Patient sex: F
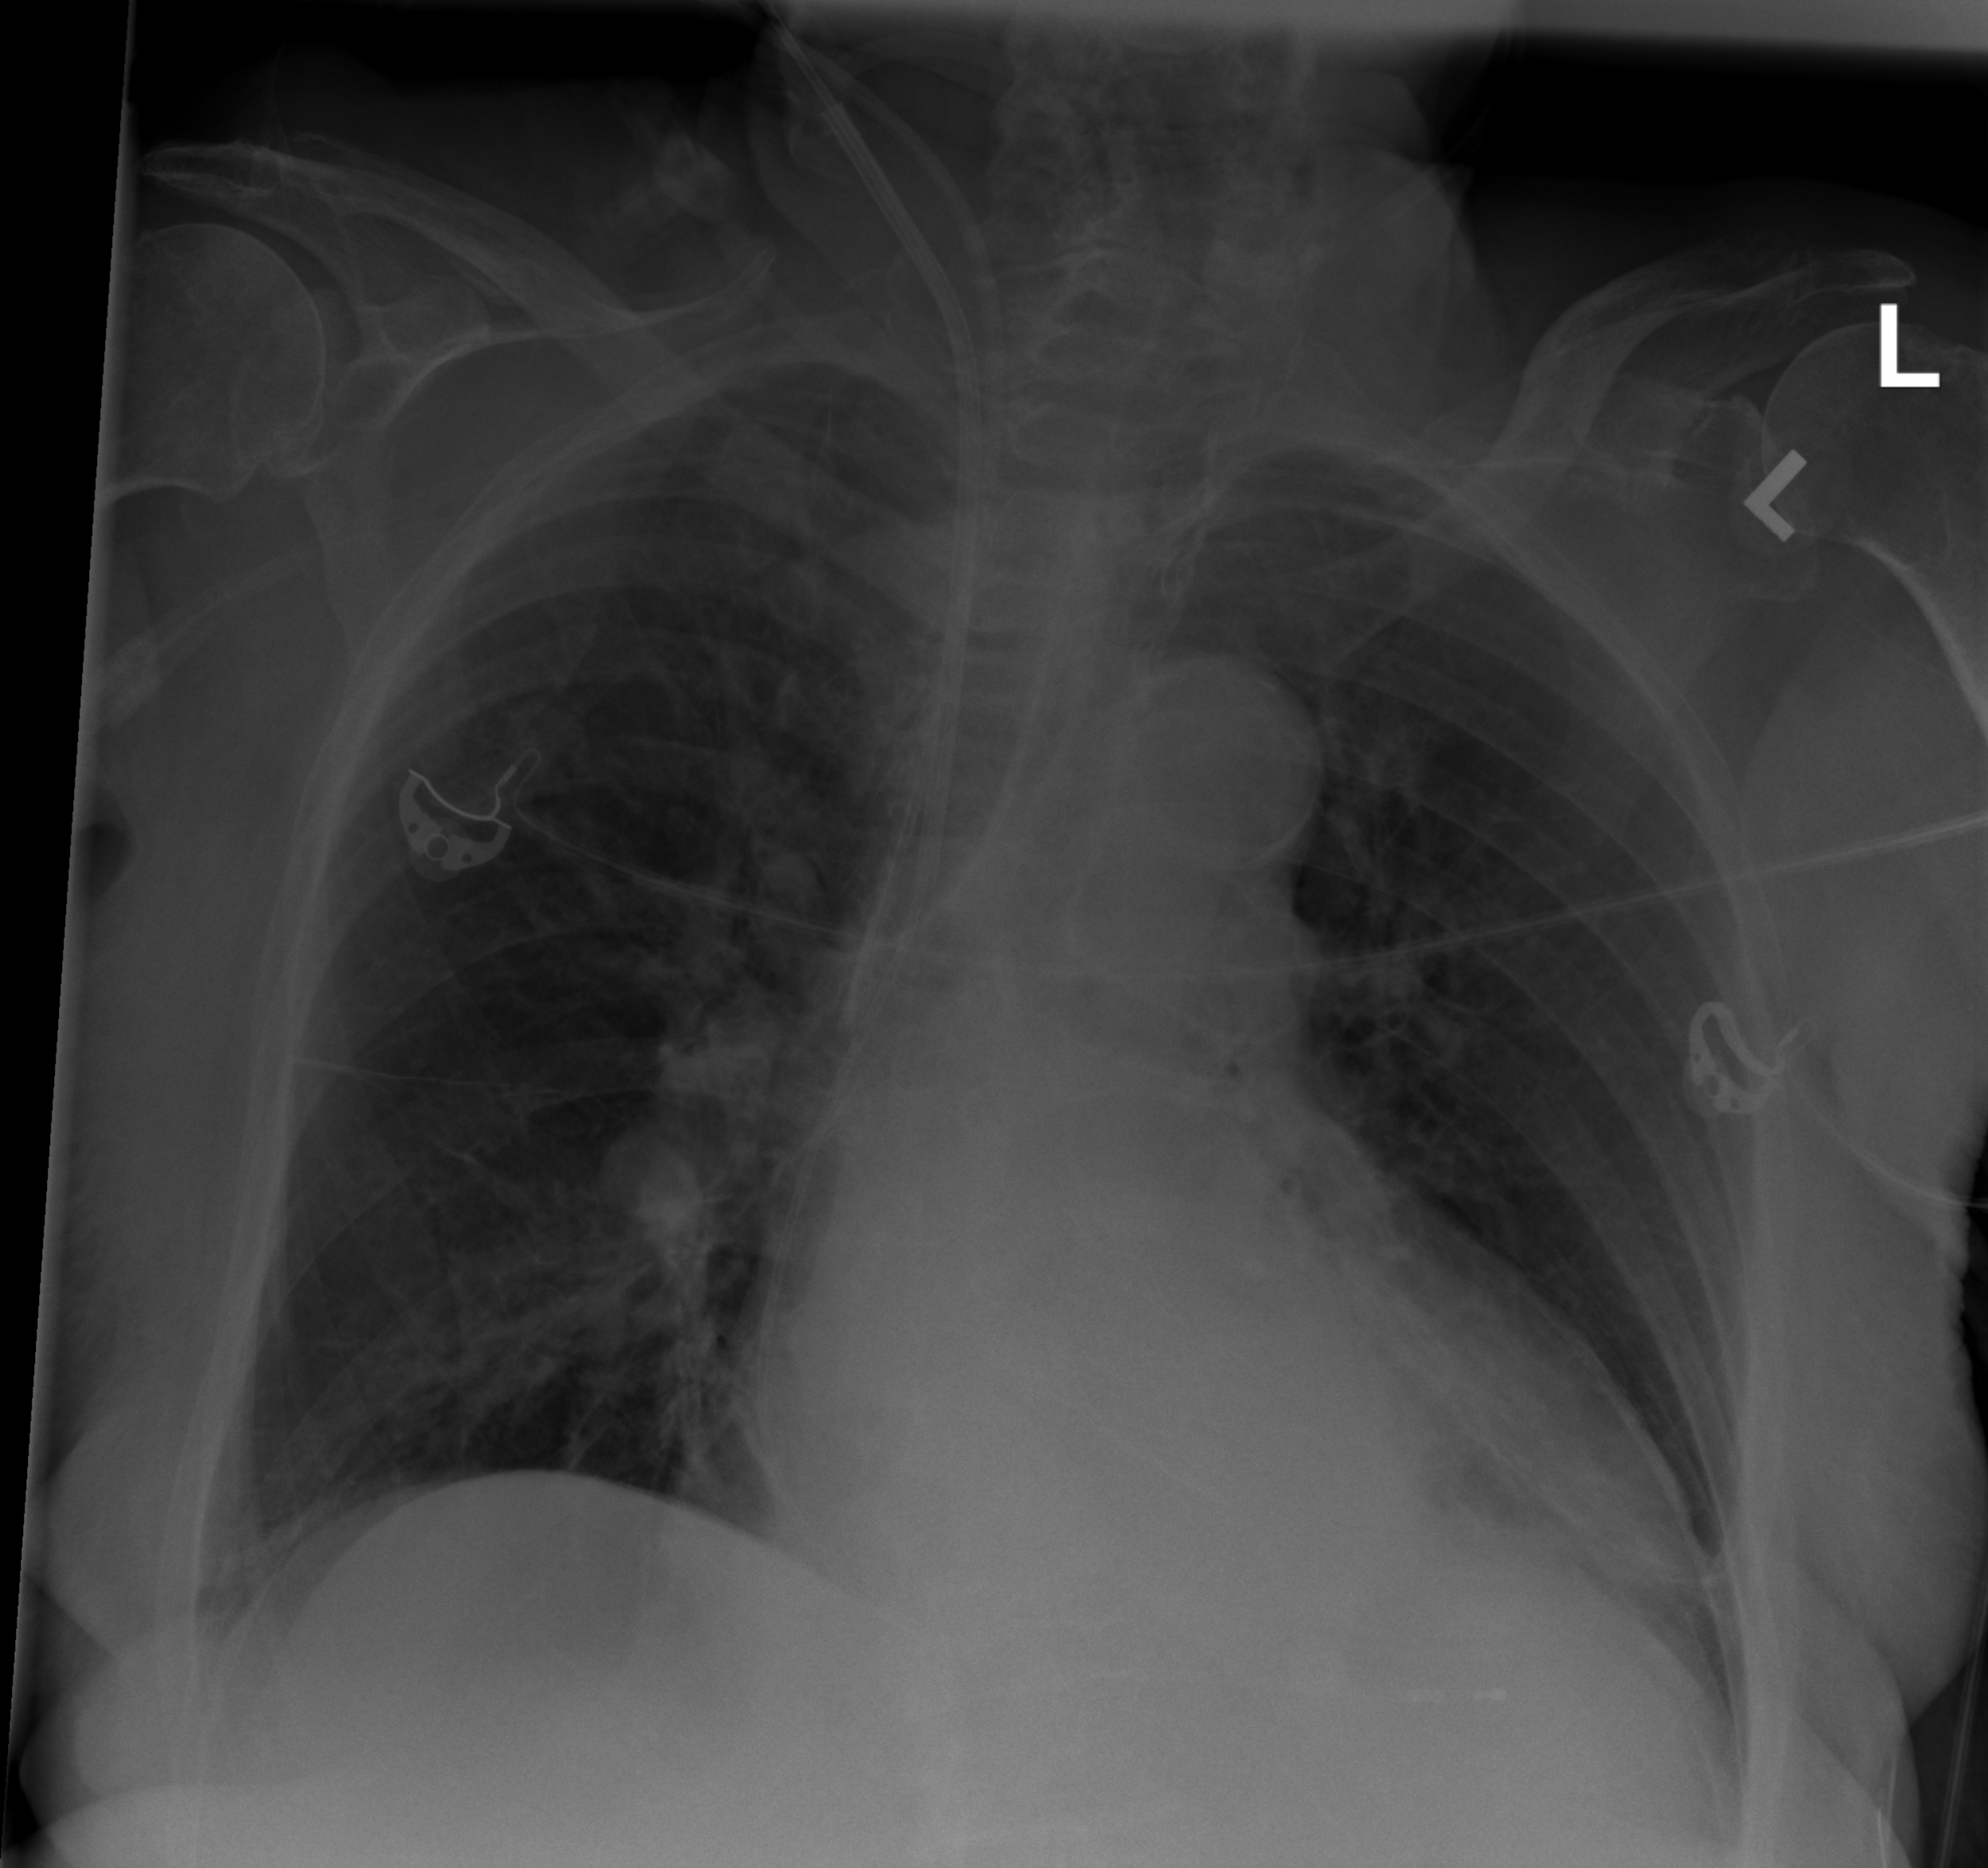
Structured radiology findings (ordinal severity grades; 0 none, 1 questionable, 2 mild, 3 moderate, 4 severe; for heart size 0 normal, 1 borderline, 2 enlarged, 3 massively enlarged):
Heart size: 2
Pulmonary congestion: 2
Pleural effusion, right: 0
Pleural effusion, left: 0
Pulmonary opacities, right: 0
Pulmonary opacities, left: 0
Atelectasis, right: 2
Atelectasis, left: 0